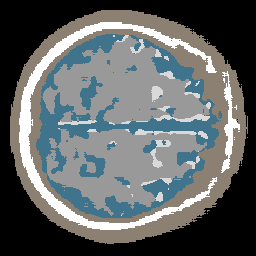
Label: no_lesion